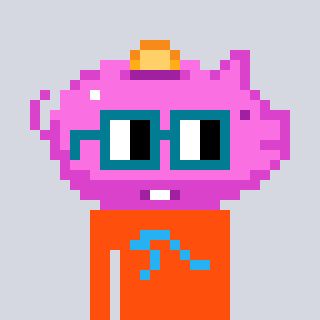
a pixel art character with square dark green glasses, a piggybank-shaped head and a orange-colored body on a cool background